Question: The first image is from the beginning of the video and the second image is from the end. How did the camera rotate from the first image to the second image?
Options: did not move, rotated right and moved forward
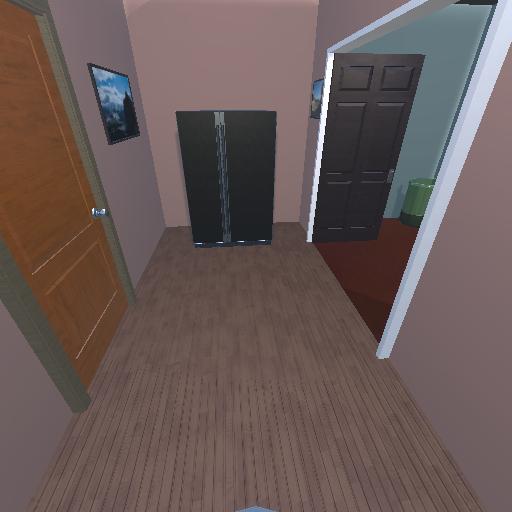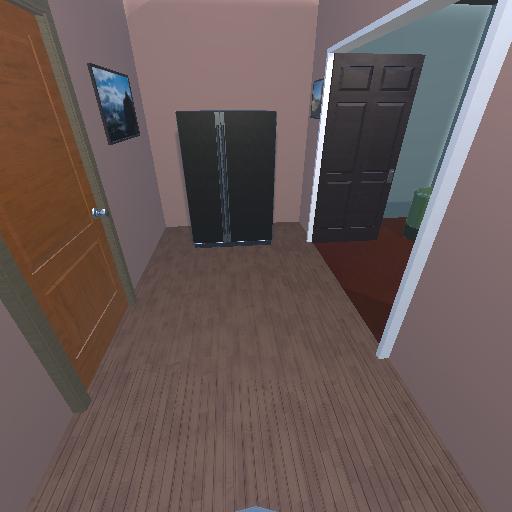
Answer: did not move